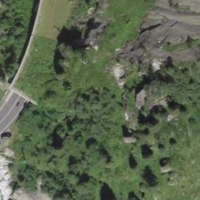
EUNIS habitat code: 23
Species observed at this site:
Bistorta officinalis